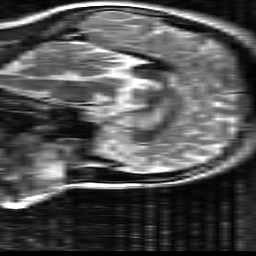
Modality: T2w
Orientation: sagittal
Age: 20
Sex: female
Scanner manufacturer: ge
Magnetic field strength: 3 T
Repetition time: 5.192 s
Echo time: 0.1003 s